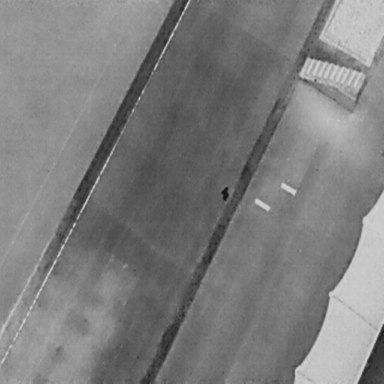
There is a Person in the infrared image.